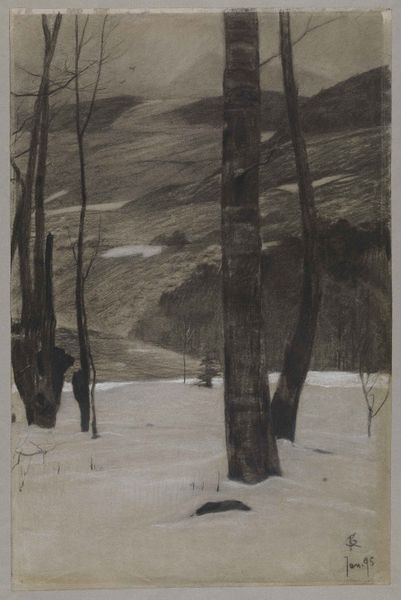
Titel: Feuchter Wintertag
Künstler: Gustav Kampmann
Standort: Karlsruhe
Institution: Staatliche Kunsthalle Karlsruhe
Schlagwörter: baum, berg, dunkel, himmel, weiß, baumstämme, bäume, landschaft, äste, braun, schwarz, zeichnung, eis, schnee, weg, wiese, hochformat, signatur, baumstamm, birke, feld, hügel, kalt, stamm, vögel, zweige, berge, dunst, nebel, winter, stämme, foto, fotografie, schwarzweiss, hüfel